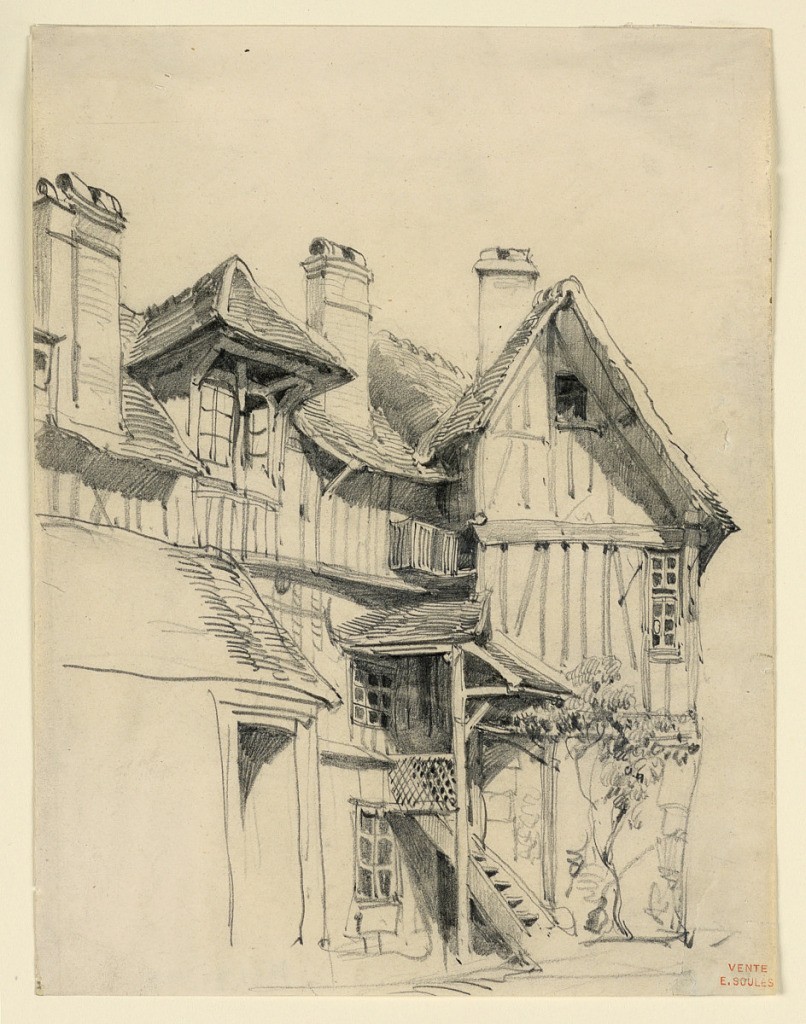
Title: An Old House in Trouville
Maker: Eugène Edouard Soulès, French, 1811–1876
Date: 1840–1860
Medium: Graphite, black crayon on paper, mounted
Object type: Drawing
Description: A staircase leads up to the first floor.